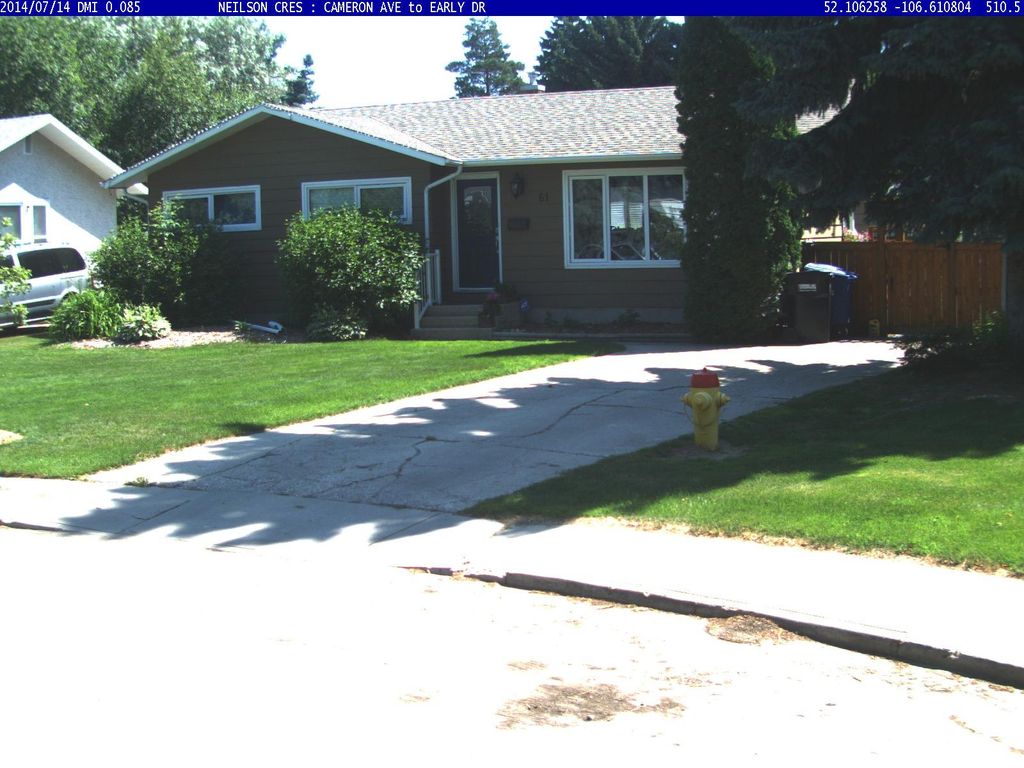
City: saskatoon